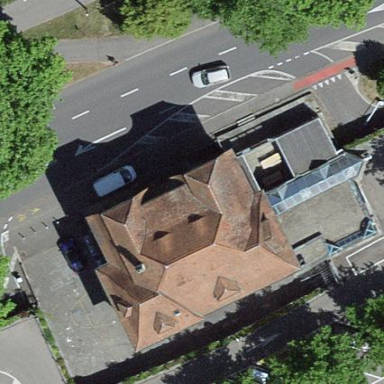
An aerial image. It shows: Nightclub building.